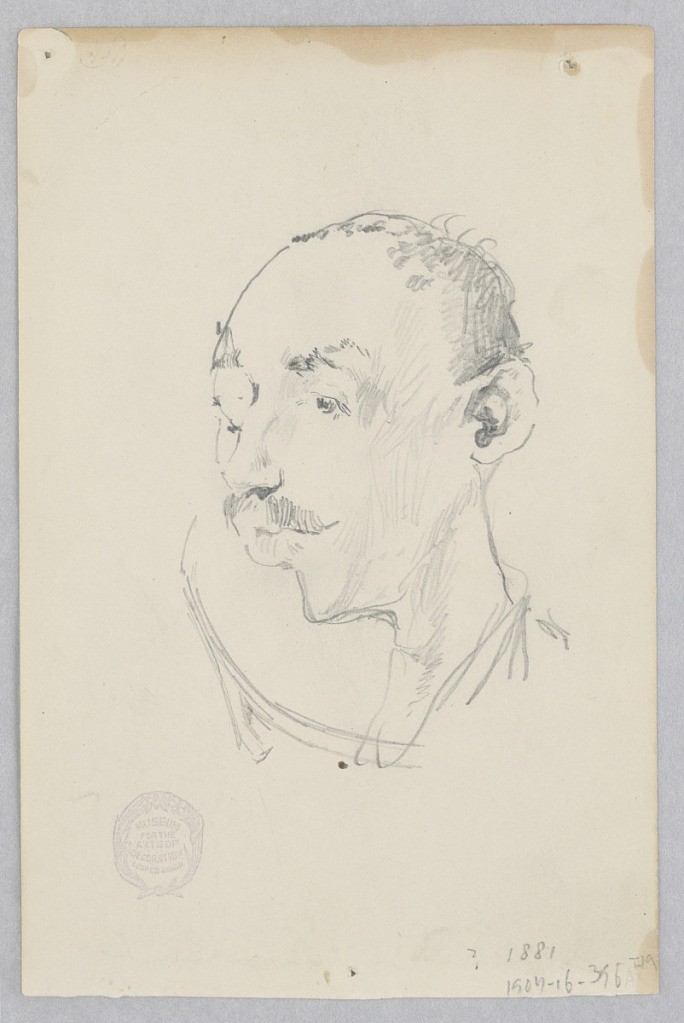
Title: Man
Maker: Robert Frederick Blum, American, 1857–1903
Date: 1881–1883
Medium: Graphite on wove paper
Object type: Drawing
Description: Recto: Sketch of a male figure; Verso: Sketch of a male figure wearing a hat.